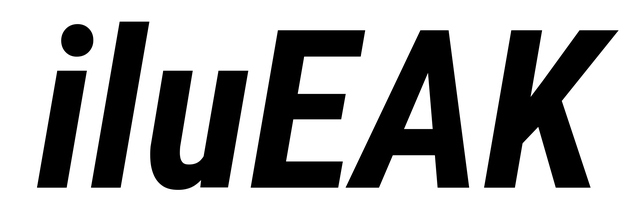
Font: Roboto-Italic_Condensed_Bold_Italic